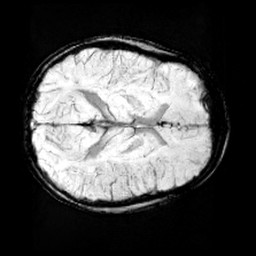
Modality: minIP
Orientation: axial
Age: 9
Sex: female
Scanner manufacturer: siemens
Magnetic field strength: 3 T
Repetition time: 0.027 s
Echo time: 0.02 s